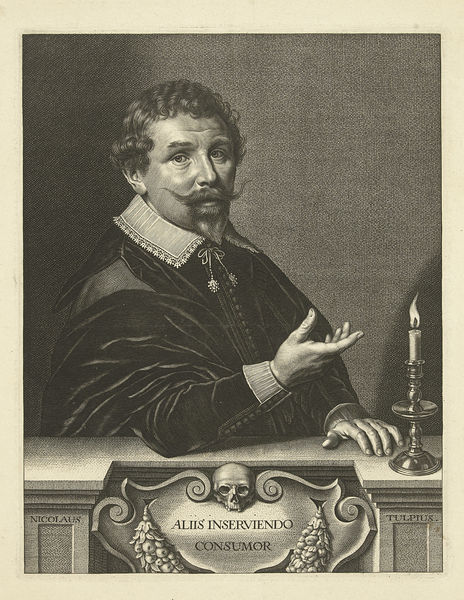
Titel: Portret van Nicolaas Tulp
Künstler: Cornelis van (I) Dalen
Standort: Amsterdam
Institution: Rijksmuseum
Schlagwörter: mann, weiß, schwarz, hochformat, schnurrbart, kragen, hände, portrait, porträt, sitzend, schrift, kerze, flamme, druck, text, totenkopf